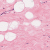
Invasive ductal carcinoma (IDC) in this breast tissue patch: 0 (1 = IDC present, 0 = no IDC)